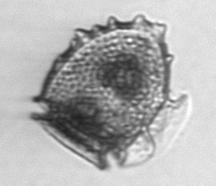
Label: Dinophysis_norvegica